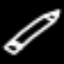
Label: pencil